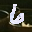
Label: 6